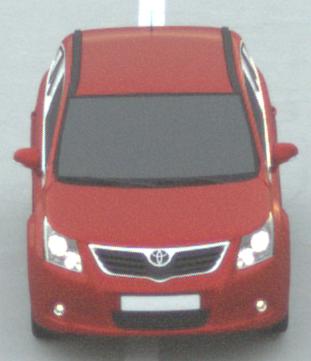
Make: Toyota
Model: Avensis 1.6
Detailed model: Avensis (T27) Notch Back
Model produced from: 2009/01
Model produced until: 2010/08
Doors: 4
Color: red
Road condition: dry road
Daytime: sunrise or sunset
Contrast: low contrast